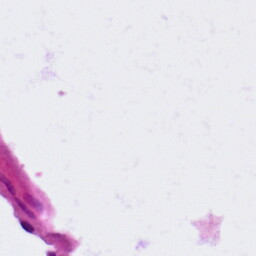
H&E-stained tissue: Lung